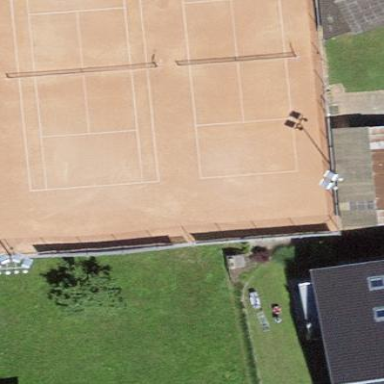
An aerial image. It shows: Tennis court on pitch.